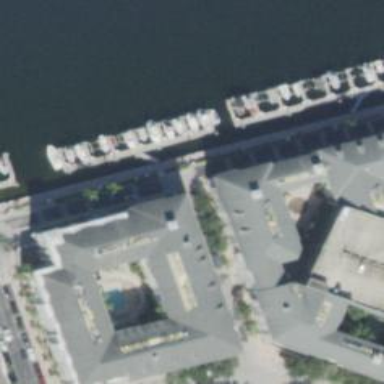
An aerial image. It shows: Dock located along the waterway.